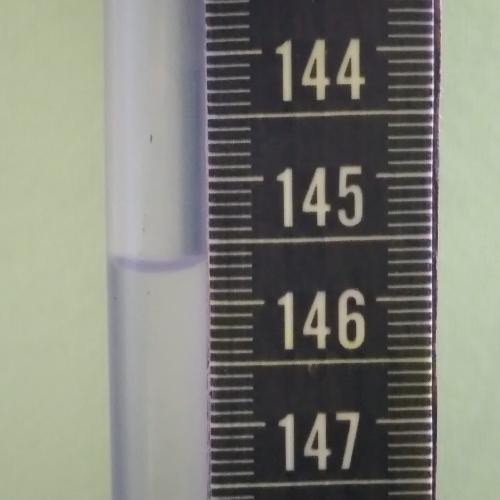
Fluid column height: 145.7 cm